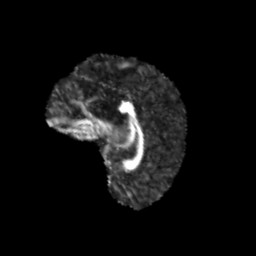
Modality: FA
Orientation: sagittal
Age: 13
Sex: female
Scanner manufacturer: siemens
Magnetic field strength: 3 T
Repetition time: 3.8 s
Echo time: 0.07 s